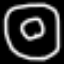
Label: donut